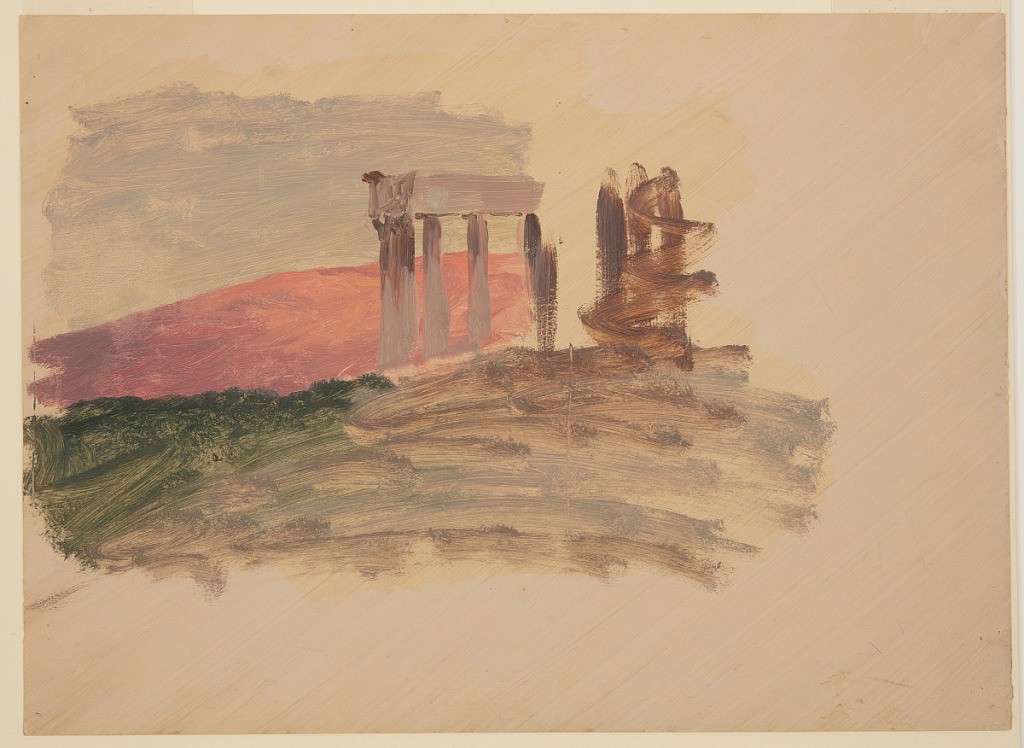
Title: Temple of Apollo in Corinth, Greece
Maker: Frederic Edwin Church, American, 1826–1900
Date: April 25-27, 1869
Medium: Brush and oil on off-white paperboard
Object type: Drawing
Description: Architecture and landscape sketch showing a loosely rendered view of the Temple of Apollo in Corinth, Greece. Situated on a rise in the terrain in the middle distance, the temple is viewed from the side, with one colonnade--viewed lengthwise at left--seemingly collapsed into one column. Loosely rendered columns at right are hastily crossed-out. In the background, a mountain range colored pink and purple is visible beneath an open, light blue sky. Green and brown terrain comprise the middle distance.